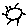
Label: sun